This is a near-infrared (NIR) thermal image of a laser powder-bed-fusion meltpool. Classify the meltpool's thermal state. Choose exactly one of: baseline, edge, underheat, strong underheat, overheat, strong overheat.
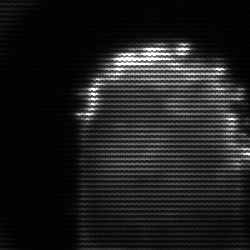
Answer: baseline